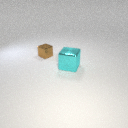
large cyan metal cube to the right of small brown metal cube